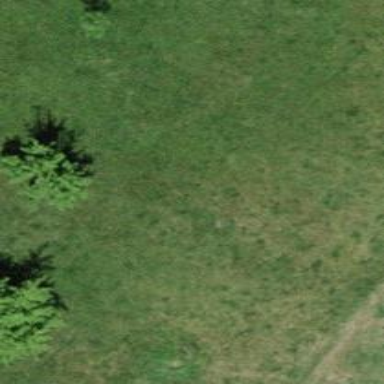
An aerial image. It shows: Broadleaved tree with lush foliage.